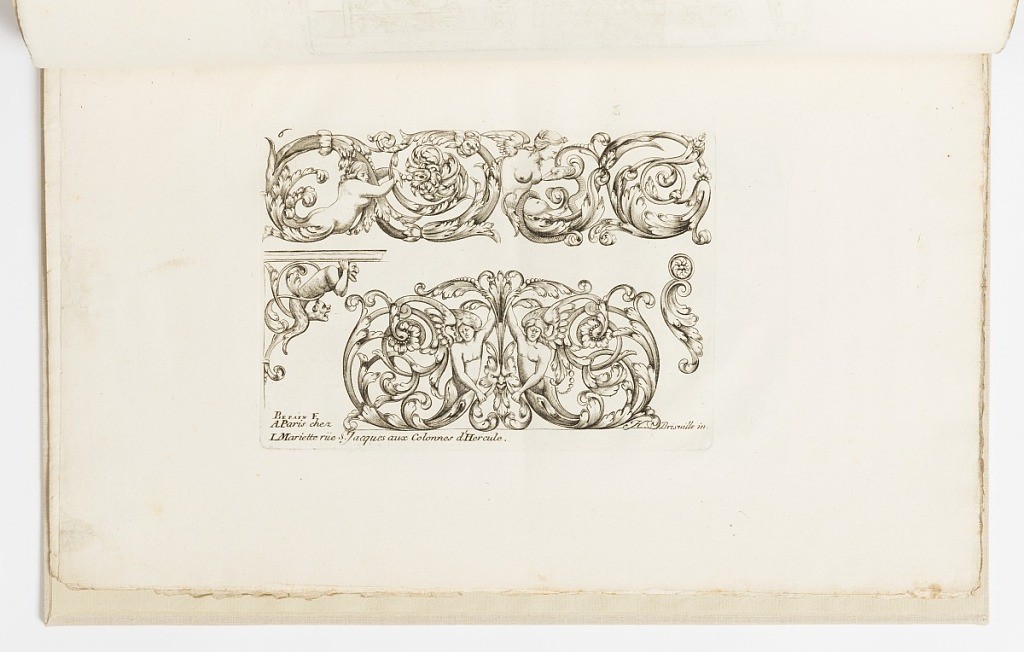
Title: Plate 6, from Diverses pièces de serruriers (Various Designs for Locksmiths)
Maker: Hugues Brisville, French, active ca. 1663
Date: after 1662
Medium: Engraving on laid paper
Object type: Print
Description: Horizontal rectangle showing scrolling arabesques entertwined with nude figures whose bodies terminate in acanthus leaves. At left, design for a bracket with two figures.